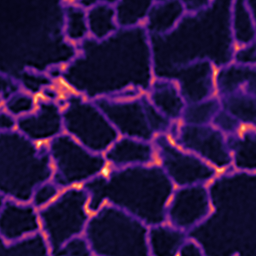
Label: Super-resolution ER image